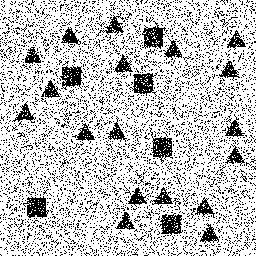
Squares: 6
Triangles: 18
Stars: 0
Total shapes: 24